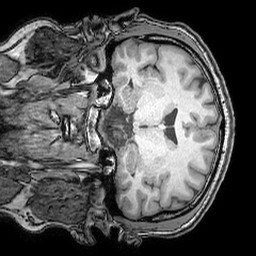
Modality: T1w
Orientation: coronal
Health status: ill
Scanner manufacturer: philips
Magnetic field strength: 3 T
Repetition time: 0.007 s
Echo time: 0.003501 s